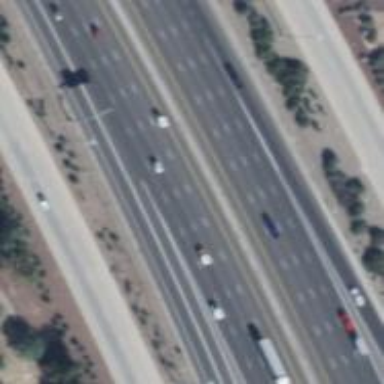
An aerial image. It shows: Motorway link.